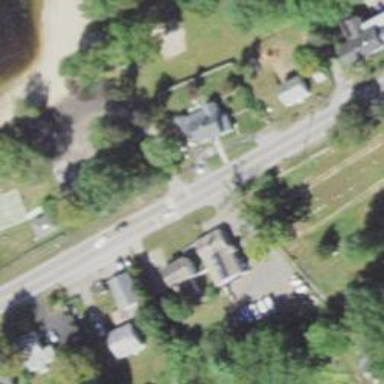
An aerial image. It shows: Marked crossing on the road.